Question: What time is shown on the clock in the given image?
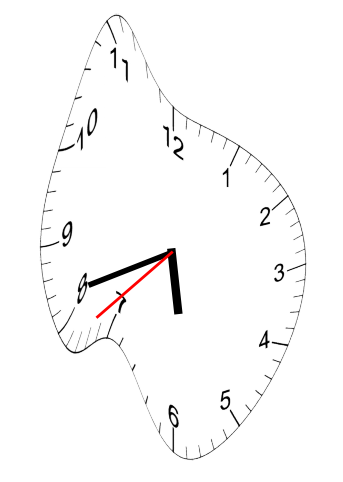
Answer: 05:41:38